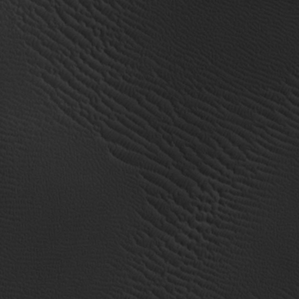
Label: non_frost